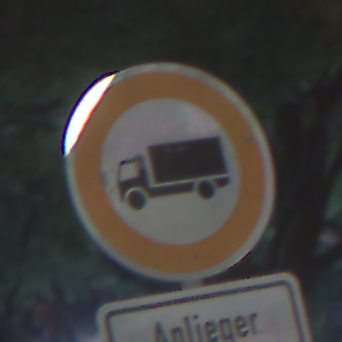
Verkehrszeichen: VerbotFuerKraftfahrzeugeUeberDreiKommaFuenfTonnen
Zusatzzeichen unten: PersonengruppenFrei2
Umgebung: Outdoor, Suburban
Tageszeit: Night
Wetter: PartlyCloudy
Licht: Artificial
Jahreszeit: NotSpecified
Kontrast: HighContrast